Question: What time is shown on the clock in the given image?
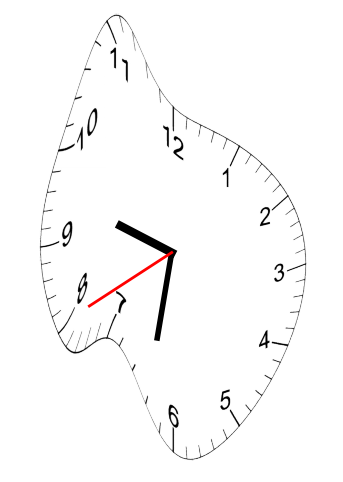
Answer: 09:31:40